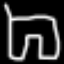
Label: pants